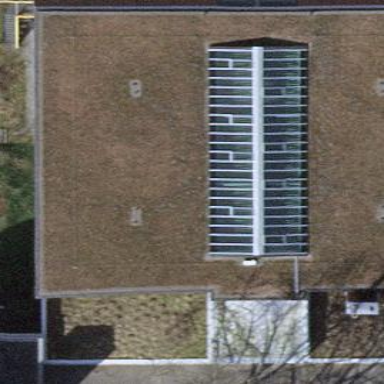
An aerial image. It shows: Sports hall building.